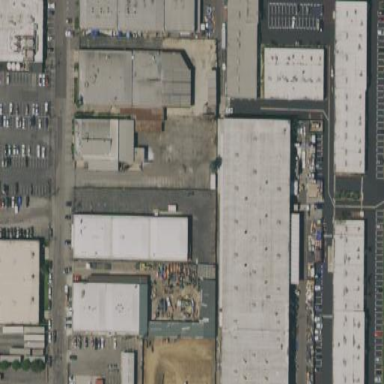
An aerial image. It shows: Industrial area.